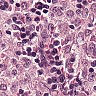
Metastatic tissue present: no